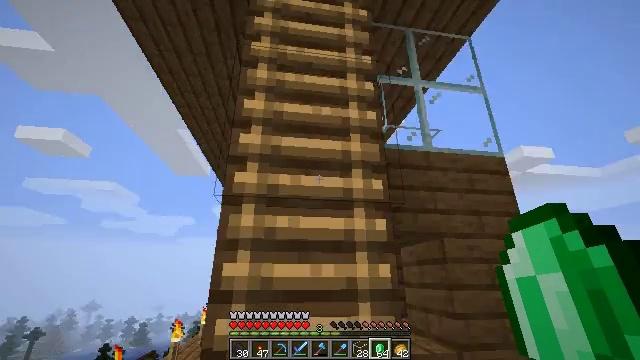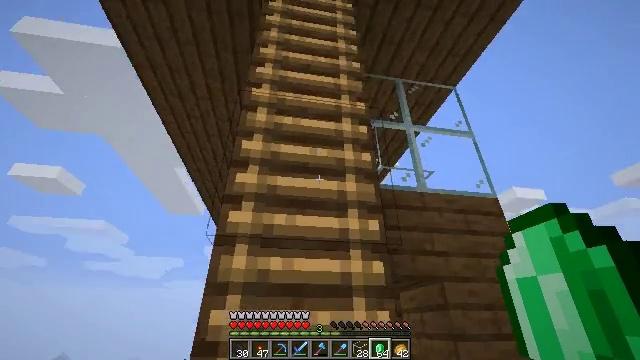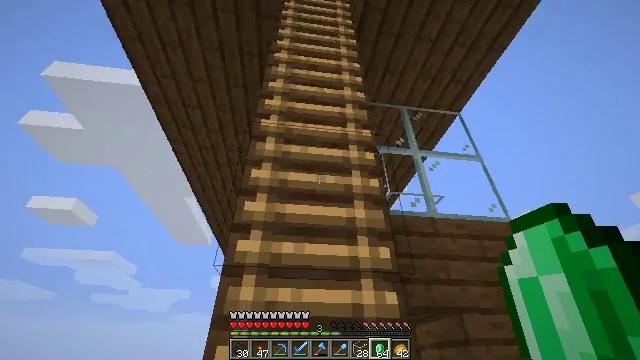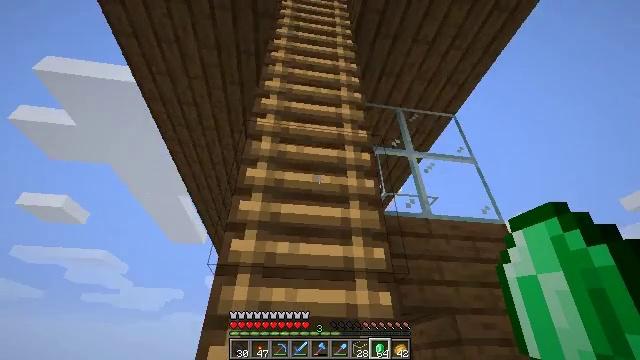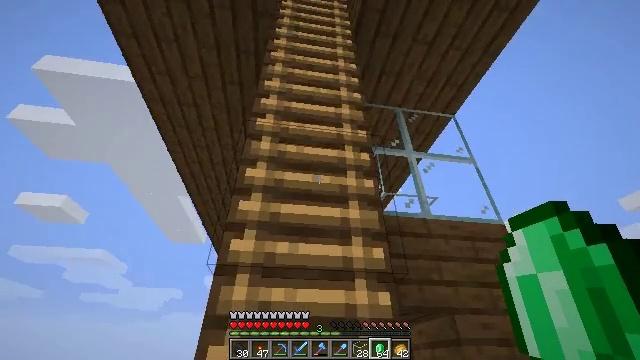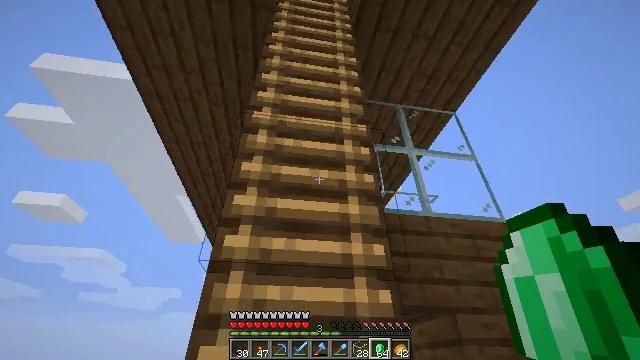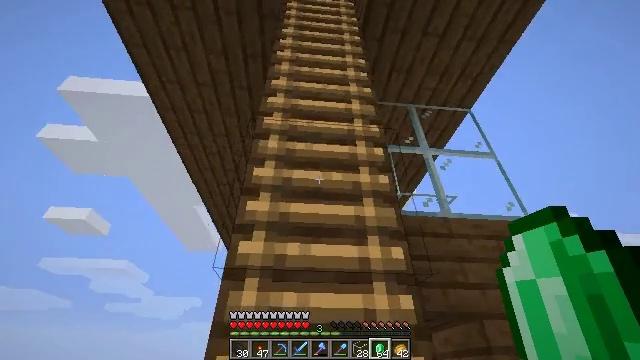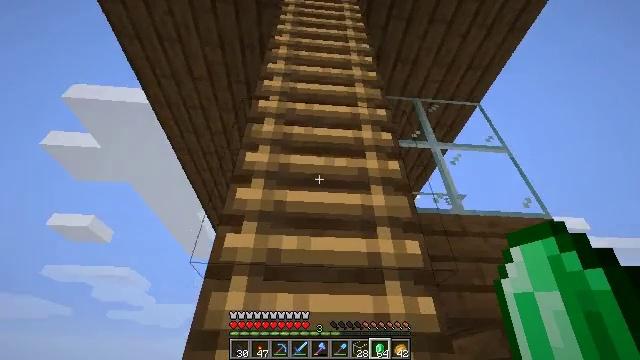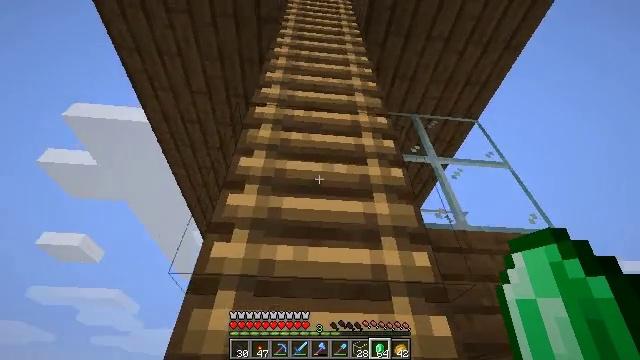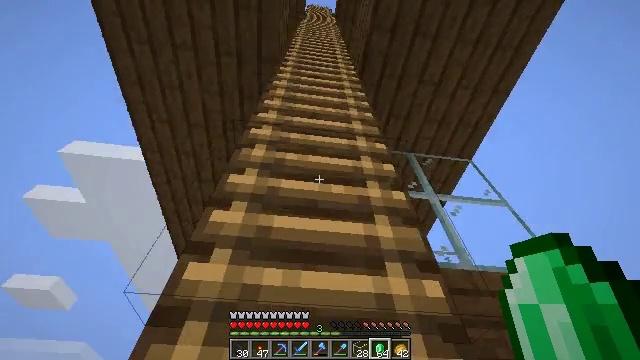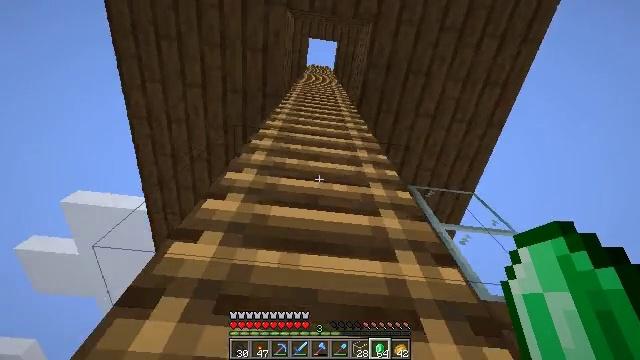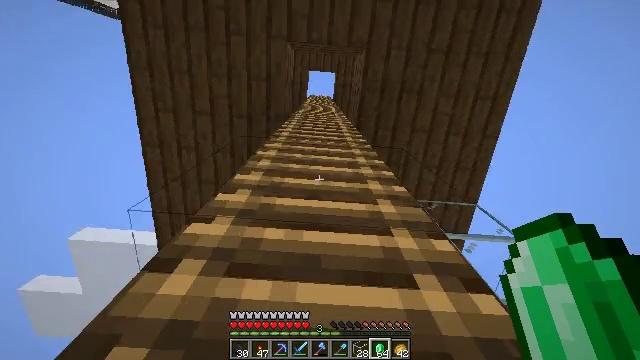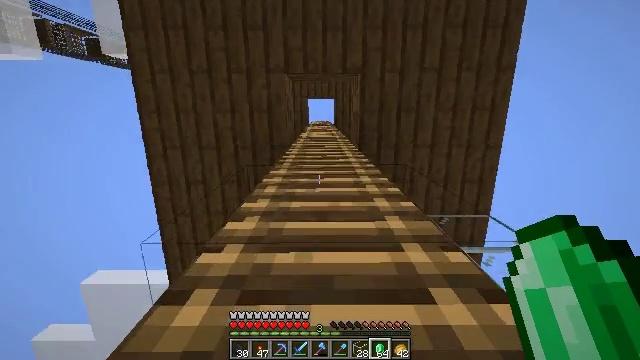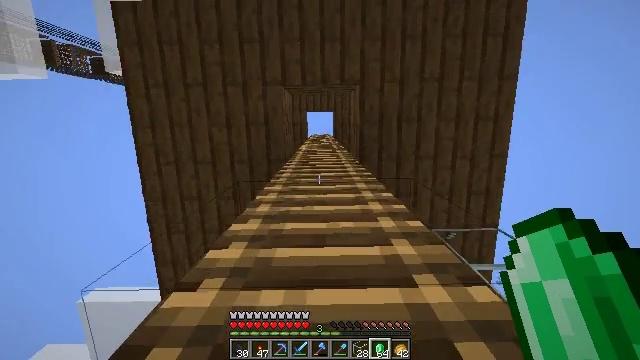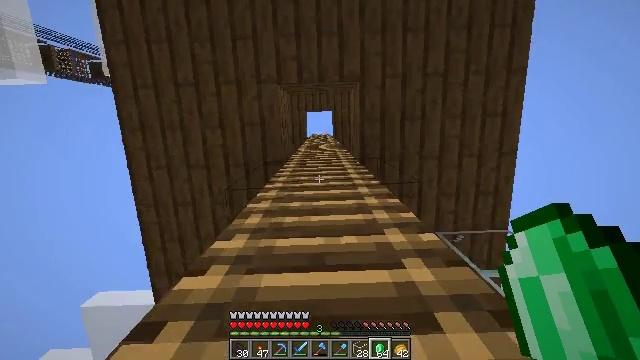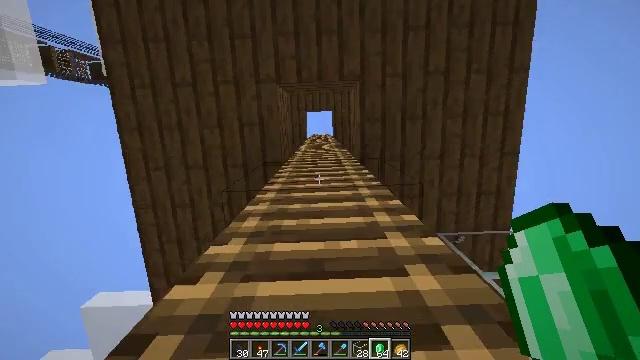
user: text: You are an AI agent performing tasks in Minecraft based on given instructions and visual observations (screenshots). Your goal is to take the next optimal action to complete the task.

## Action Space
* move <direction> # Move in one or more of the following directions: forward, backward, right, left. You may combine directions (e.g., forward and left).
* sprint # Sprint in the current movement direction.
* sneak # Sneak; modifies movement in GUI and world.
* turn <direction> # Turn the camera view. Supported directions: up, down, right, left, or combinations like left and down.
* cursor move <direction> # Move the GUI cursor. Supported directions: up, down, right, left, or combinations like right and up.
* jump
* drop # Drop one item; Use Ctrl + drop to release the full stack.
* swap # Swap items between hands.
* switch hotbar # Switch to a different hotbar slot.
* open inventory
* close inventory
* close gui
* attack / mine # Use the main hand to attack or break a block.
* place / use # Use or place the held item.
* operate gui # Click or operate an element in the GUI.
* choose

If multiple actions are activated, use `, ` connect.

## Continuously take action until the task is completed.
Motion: motion action
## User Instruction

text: Make some delicious rabbit stew.
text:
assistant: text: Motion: turn right and up
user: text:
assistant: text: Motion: turn left and up
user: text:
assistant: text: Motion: turn right
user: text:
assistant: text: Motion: no_op
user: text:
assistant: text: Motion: move forward
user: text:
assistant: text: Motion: move forward, turn left and up
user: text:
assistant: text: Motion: move forward, turn up
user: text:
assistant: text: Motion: move forward, turn up
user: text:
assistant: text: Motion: move forward, turn right and up
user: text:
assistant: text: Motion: move forward, turn up
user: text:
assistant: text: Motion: move forward, turn left and up, jump
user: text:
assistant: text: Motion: move forward, turn left and up, jump
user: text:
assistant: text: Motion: move forward, turn up, jump
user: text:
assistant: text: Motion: move forward, turn left, jump
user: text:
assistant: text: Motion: move forward, jump
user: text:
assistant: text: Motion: move forward, jump
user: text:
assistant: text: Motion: move forward, sprint, turn left and up, jump
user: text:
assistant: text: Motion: move forward, sprint, turn left, jump
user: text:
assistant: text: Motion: move forward, jump
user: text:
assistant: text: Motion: move forward, sprint, jump
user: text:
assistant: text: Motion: move forward, sprint, turn right, jump
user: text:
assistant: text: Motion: move forward, sprint, turn right, jump
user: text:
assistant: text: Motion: move forward, sprint, jump
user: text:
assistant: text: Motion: move forward, jump
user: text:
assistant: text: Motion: move forward, jump
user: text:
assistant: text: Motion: move forward, sprint, jump
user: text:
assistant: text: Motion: move forward, sprint, jump
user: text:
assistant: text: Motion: move forward, sprint, jump
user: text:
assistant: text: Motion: move forward, jump
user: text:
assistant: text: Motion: move forward, jump